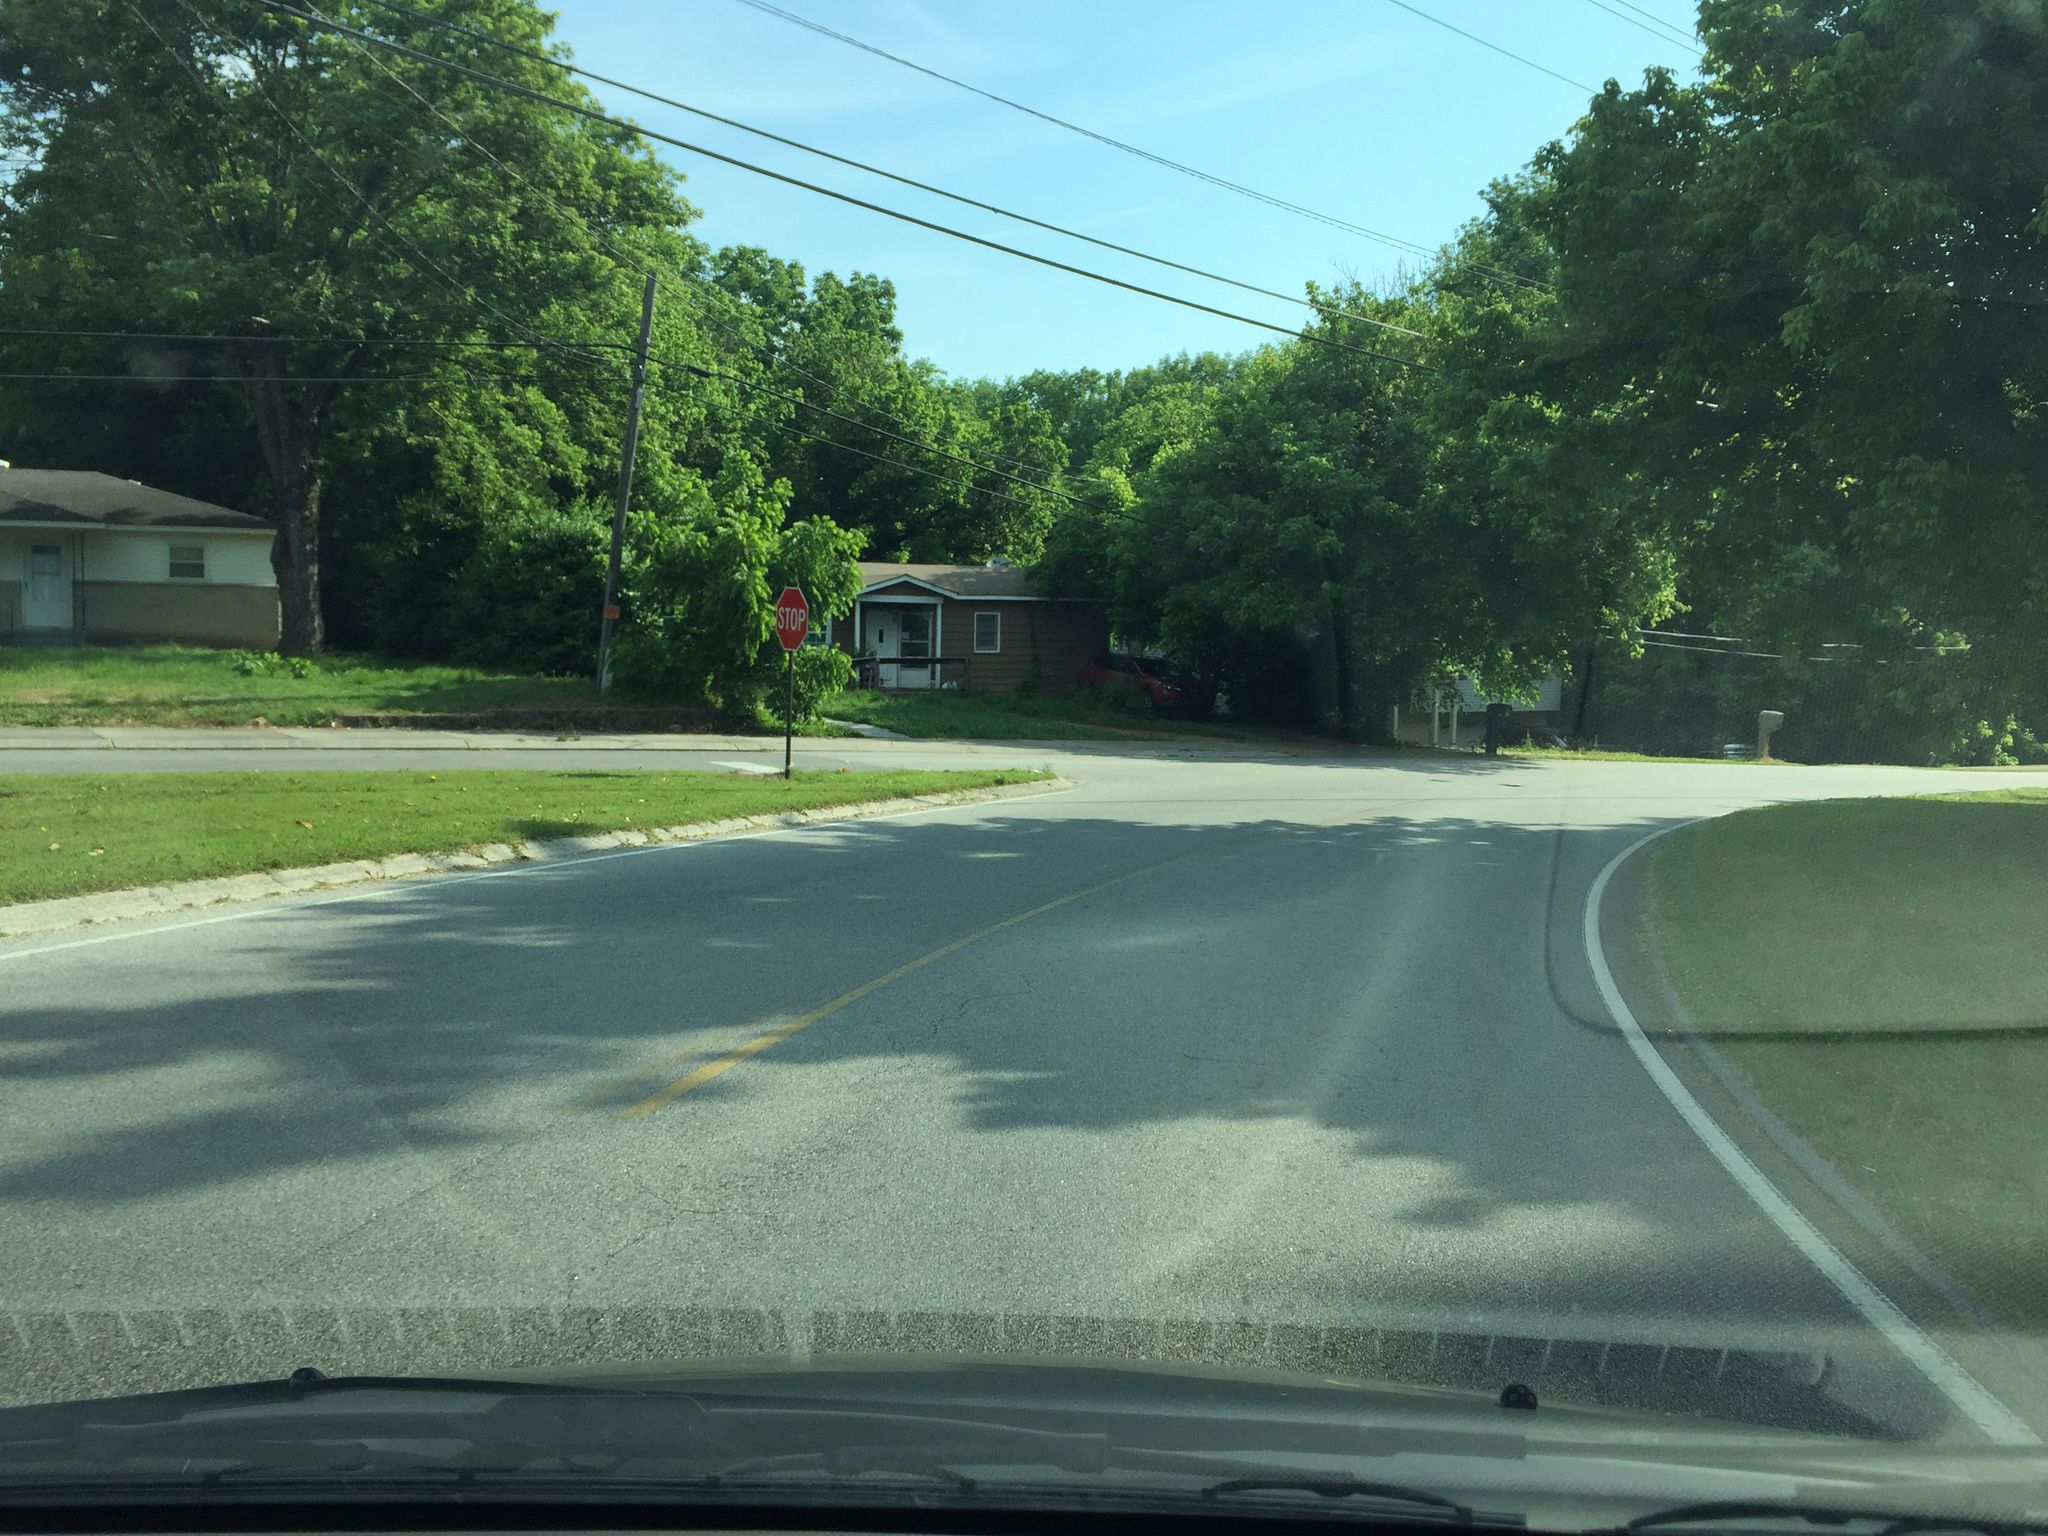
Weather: clear
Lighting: day
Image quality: good
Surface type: driving surface
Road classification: service, tertiary
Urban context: low density rural
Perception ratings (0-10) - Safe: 4.2, Lively: 4.51, Beautiful: 7.43, Boring: 4.14, Depressing: 6.62, Wealthy: 1.56